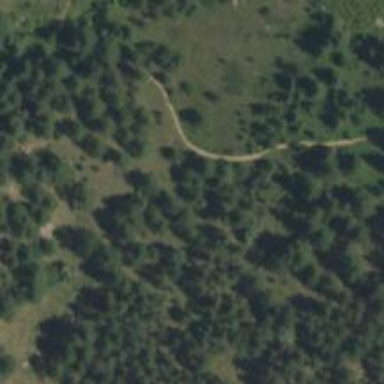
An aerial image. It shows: Path.